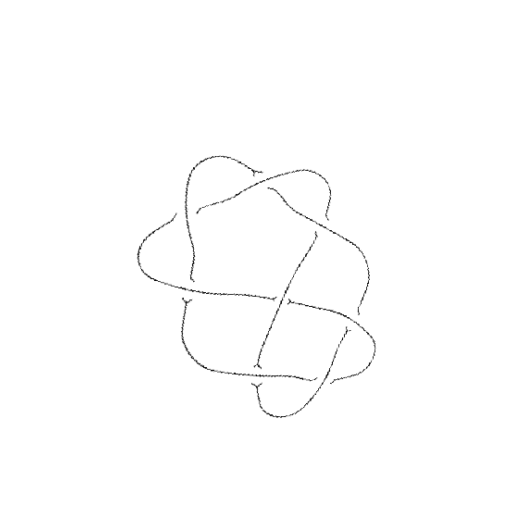
Crossing number: 8